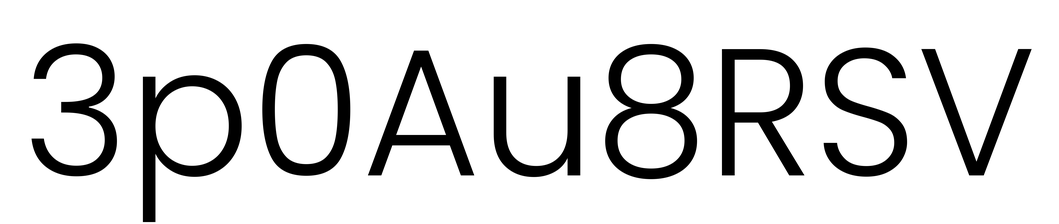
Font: Poppins-Light